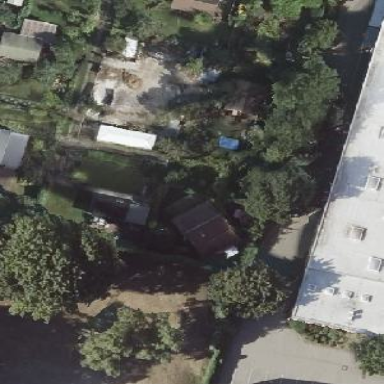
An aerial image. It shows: Plot within allotments.